Question: Sorry for such a stupid question, but I'm having some trouble setting my background image in Java on a fixed image. Here's what I mean -
'''
import javax.swing.*;
import java.awt.*;
import java.awt.event.ActionEvent;
import java.awt.event.ActionListener;
public class MainFrame{
public static void createGUI(){
JFrame frame = new JFrame("Warlords Organizer");
frame.setDefaultCloseOperation(JFrame.EXIT_ON_CLOSE);
JLabel emptyLabel = new JLabel("");
emptyLabel.setPreferredSize(new Dimension(1280,720));
frame.getContentPane().add(emptyLabel, BorderLayout.CENTER);
frame.pack();
frame.setVisible(true);
frame.setResizable(false);
JLabel contentPane = new JLabel();
contentPane.setIcon(/imageFolder/warlordsOrganizerBackground.png);
contentPane.setLayout(new BorderLayout());
frame.setContentPane(contentPane);
}
public static void main(String[] args) {
javax.swing.SwingUtilities.invokeLater(new Runnable() {
public void run() {
createGUI();
}
});
} // public static void main(String[] args) Closing
} // public class MainFrame Closing
'''
So I can get the frame, and everything like that, but I can't seem to load the image. I put the image in a source folder named imageFolder -
<URL>

And finally, how can I make the background image to where when I scroll down, the image stays in the same place, but the text and other images I plan on adding move?
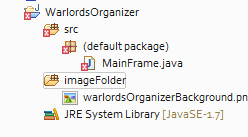
Answer: '''
contentPane.setIcon(/imageFolder/warlordsOrganizerBackground.png); // ????
'''
- 'setIcon(...)'- - - -
For example:
'''
import java.awt.*;
import java.awt.image.BufferedImage;
import java.io.File;
import java.io.IOException;
import javax.imageio.ImageIO;
import javax.swing.*;
public class MainFrame {
private static final String IMAGE_PATH = "imgFolder/ham-hamster.jpg";
public static void createGUI() {
JFrame frame = new JFrame("Fubars");
frame.setDefaultCloseOperation(JFrame.EXIT_ON_CLOSE);
File imageFile = new File(IMAGE_PATH);
try {
JTextArea textArea = new JTextArea(5, 40);
textArea.setWrapStyleWord(true);
textArea.setLineWrap(true);
for (int i = 0; i < 30; i++) {
textArea.append("foo bars rule the world!
");
}
textArea.setFont(textArea.getFont().deriveFont(Font.BOLD, 20));
JScrollPane scrollPane = new JScrollPane(textArea);
scrollPane.setHorizontalScrollBarPolicy(JScrollPane.HORIZONTAL_SCROLLBAR_NEVER);
scrollPane.setVerticalScrollBarPolicy(JScrollPane.VERTICAL_SCROLLBAR_ALWAYS);
textArea.setOpaque(false);
scrollPane.setOpaque(false);
scrollPane.getViewport().setOpaque(false);
BufferedImage backgroundImg = ImageIO.read(imageFile);
Icon backgroundIcon = new ImageIcon(backgroundImg);
JLabel contentLabel = new JLabel(backgroundIcon);
contentLabel.setLayout(new BorderLayout());
contentLabel.add(scrollPane, BorderLayout.CENTER);
frame.setContentPane(contentLabel);
frame.pack();
frame.setVisible(true);
} catch (IOException e) {
e.printStackTrace();
}
}
public static void main(String[] args) {
javax.swing.SwingUtilities.invokeLater(new Runnable() {
public void run() {
createGUI();
}
});
}
}
'''
Which displays as: